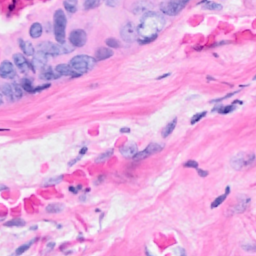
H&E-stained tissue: Breast